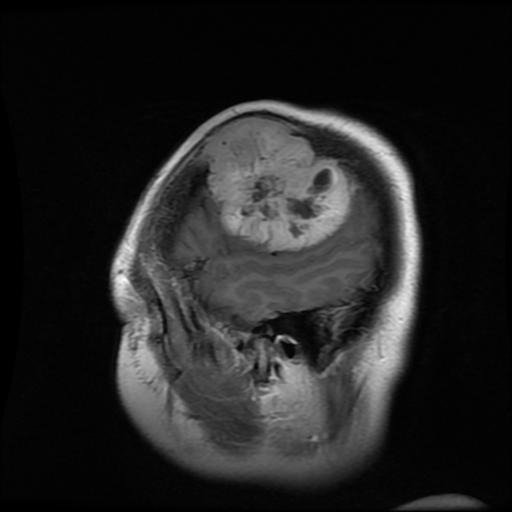
Label: meningioma